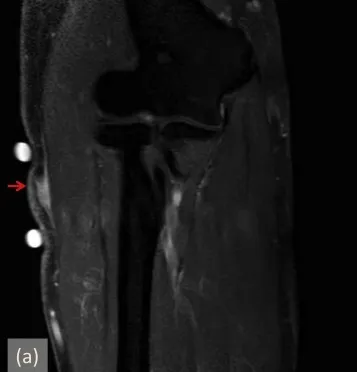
Comparison of the initial and recurrent tumors. . (a) MRI showed a mass (9 x 6 mm) that was thought to be nodular fasciitis.
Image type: radiology (mri)